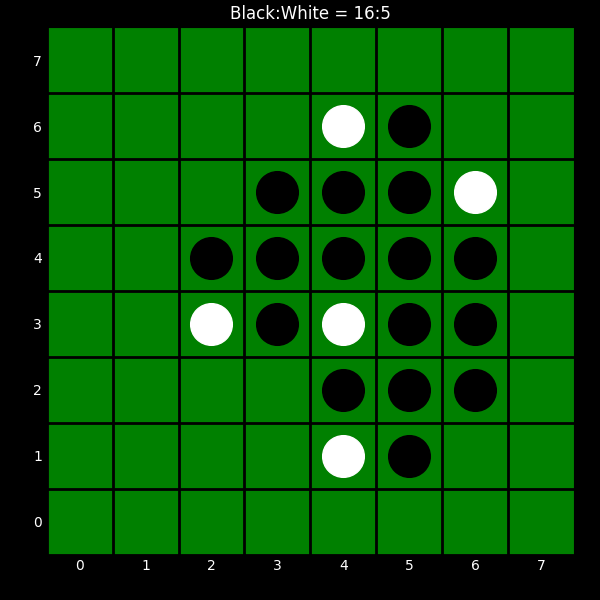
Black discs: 16
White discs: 5